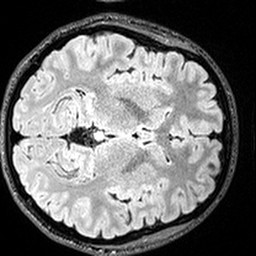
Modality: FLAIR
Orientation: axial
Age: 23
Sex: female
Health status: healthy
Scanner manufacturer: siemens
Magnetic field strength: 3 T
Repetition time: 5 s
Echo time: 0.388 s